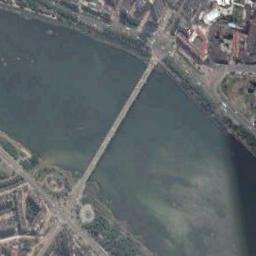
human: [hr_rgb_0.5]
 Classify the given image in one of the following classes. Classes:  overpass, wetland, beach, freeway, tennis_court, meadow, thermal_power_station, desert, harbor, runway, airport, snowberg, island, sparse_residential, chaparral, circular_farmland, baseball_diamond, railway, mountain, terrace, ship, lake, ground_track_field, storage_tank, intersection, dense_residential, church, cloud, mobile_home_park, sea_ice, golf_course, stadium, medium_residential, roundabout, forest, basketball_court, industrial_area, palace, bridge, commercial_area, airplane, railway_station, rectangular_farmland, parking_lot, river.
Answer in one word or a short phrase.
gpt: bridge